Question: I want my theme to look like similar to below (code got from: <URL>
<URL>
<URL>
However I get this, i.e my threads dont join each other. I suspect this is due to text padding or something?

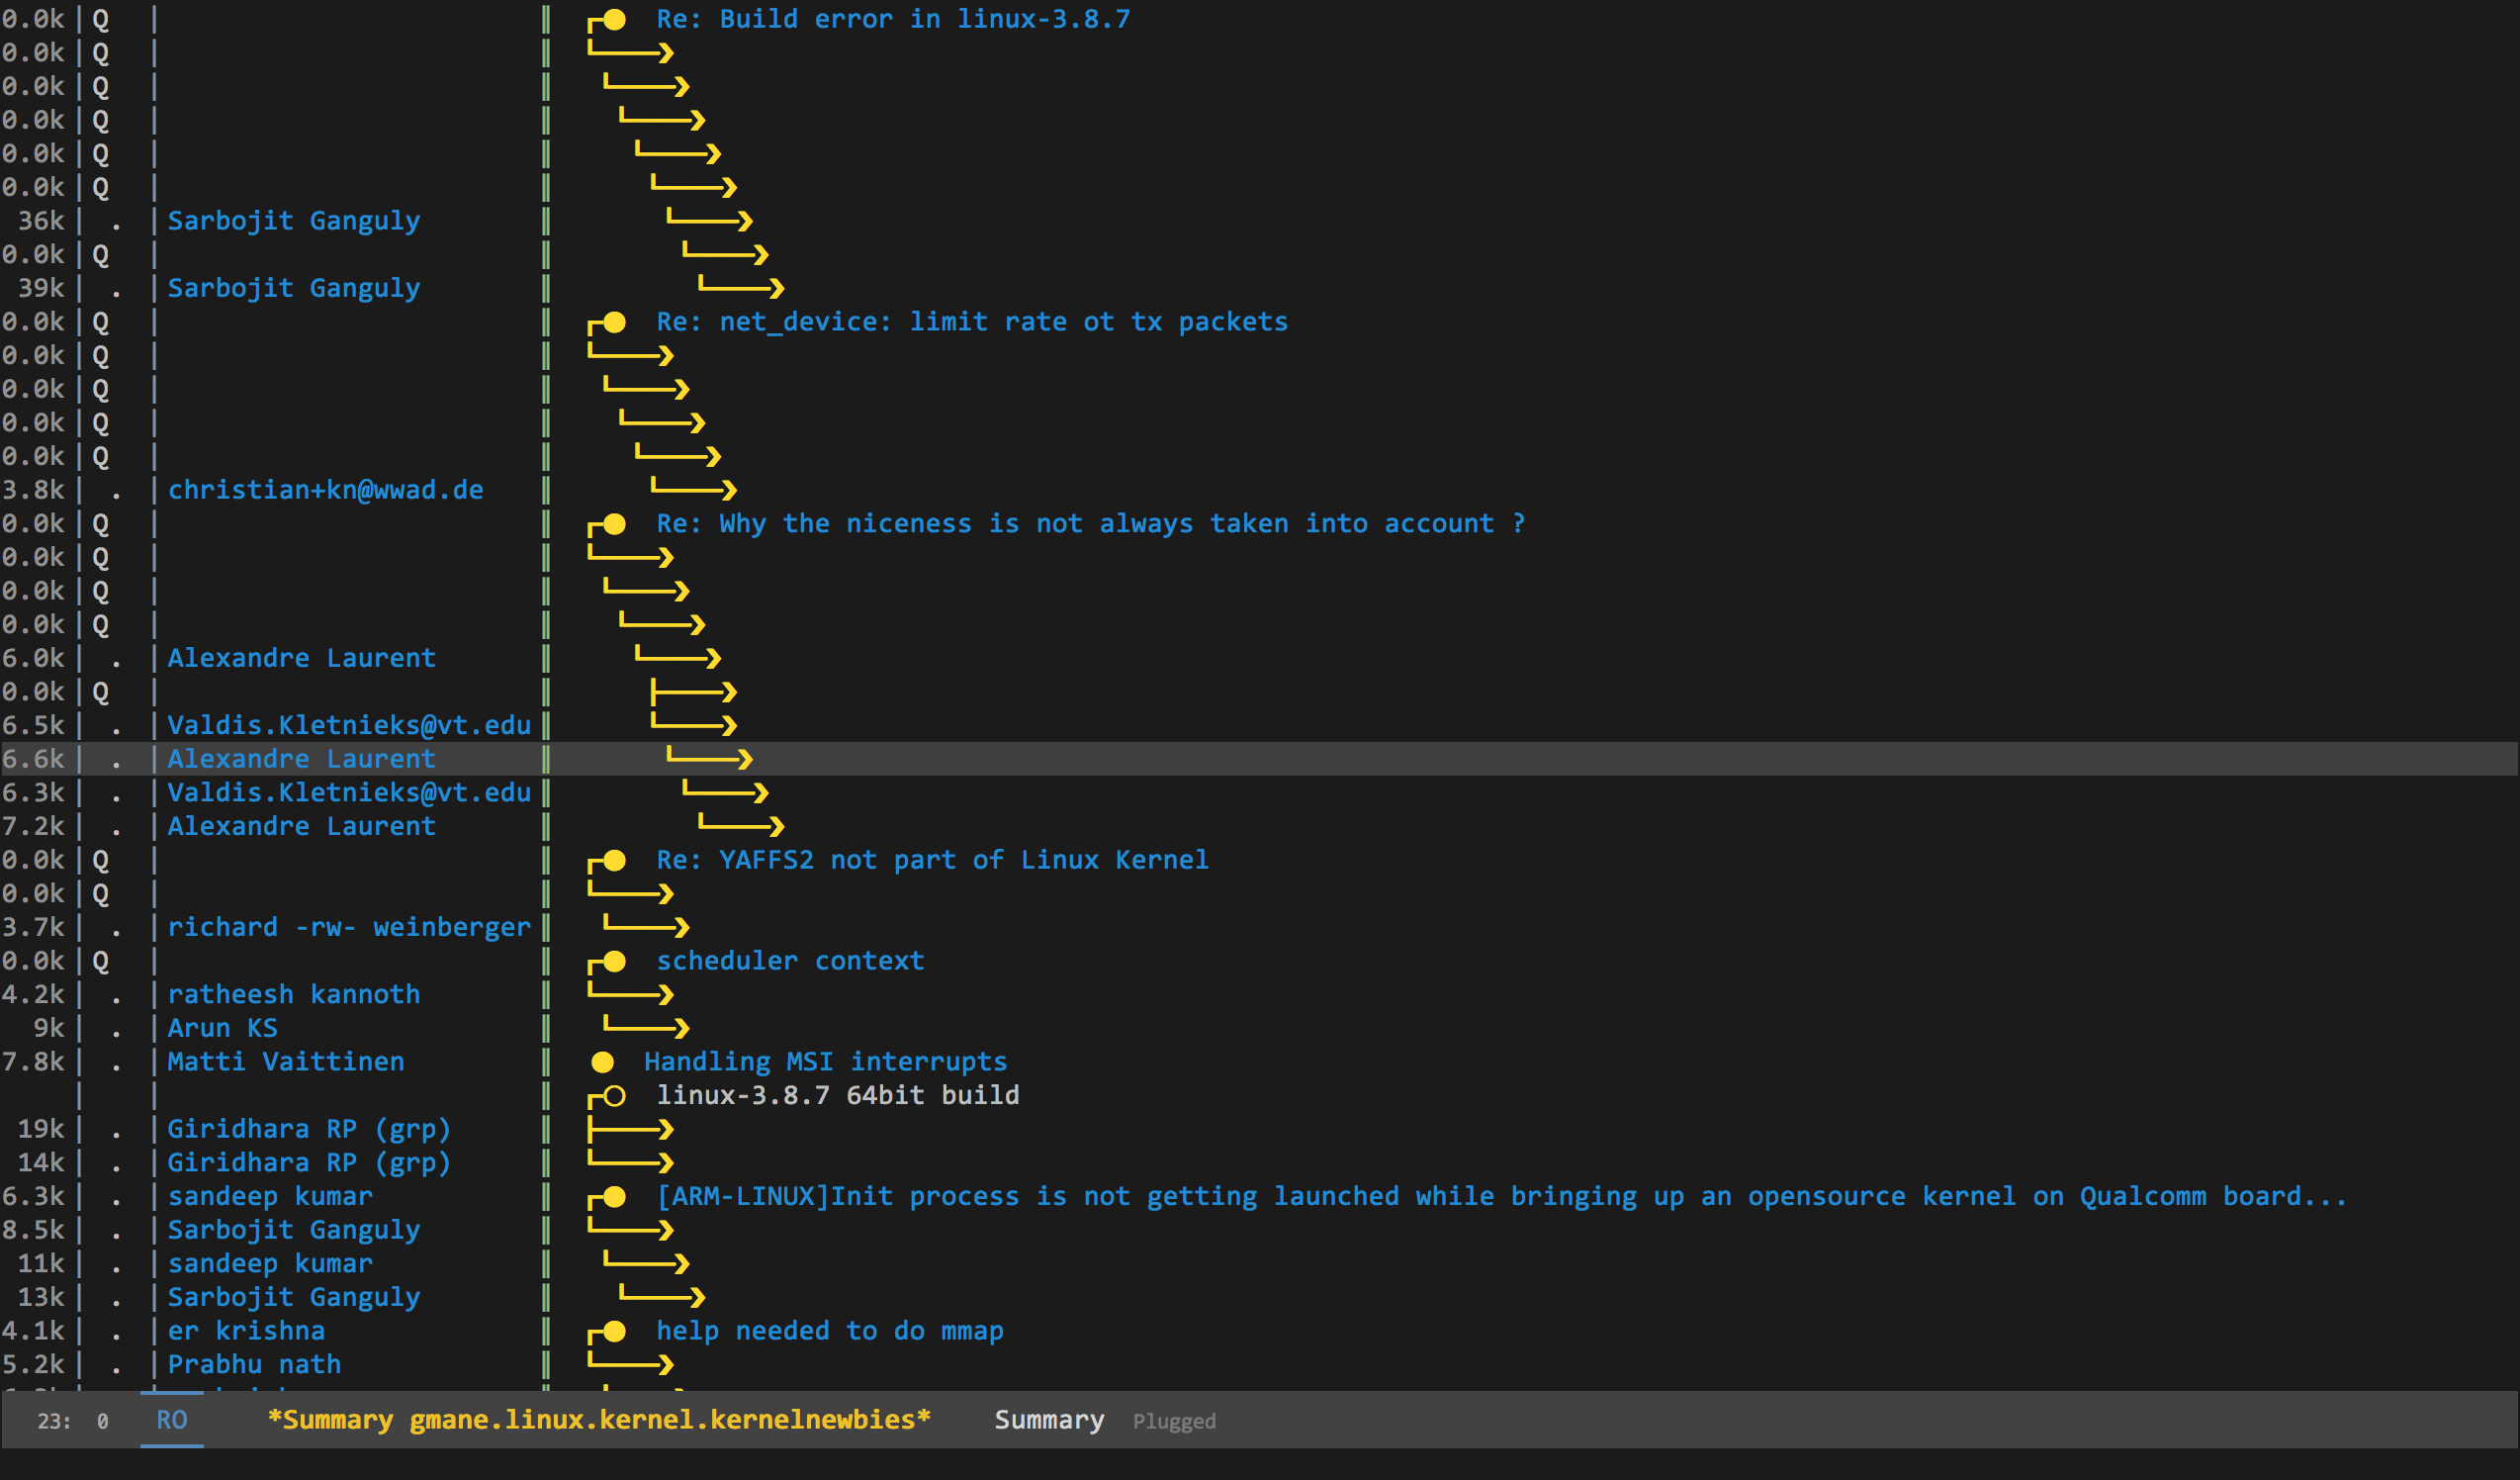
Answer: It looks like a font problem. The code you found is using a special character named 'BOX DRAWINGS HEAVY VERTICAL'. It looks like a pipe ('|') but is slightly longer and bolder. When your font does not have that character it has a substitution rule telling it to use the pipe.
Since the pipe is a little shorter you get this gap. You should be able to fix this by using a different font.
I think that using the graphical version of emacs also helps as it can use multiple fonts. It will use your favorite font and complement it with another font when it cannot find the character.